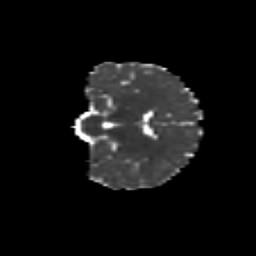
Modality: MD
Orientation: coronal
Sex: female
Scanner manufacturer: siemens
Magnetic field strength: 3 T
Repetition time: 5 s
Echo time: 0.071 s